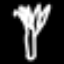
Label: fork